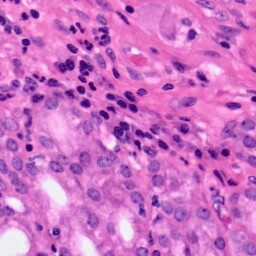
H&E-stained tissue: Pancreatic